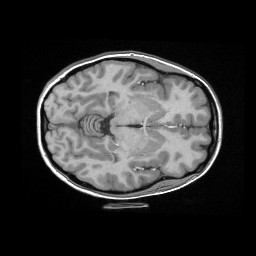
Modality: T1w
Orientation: axial